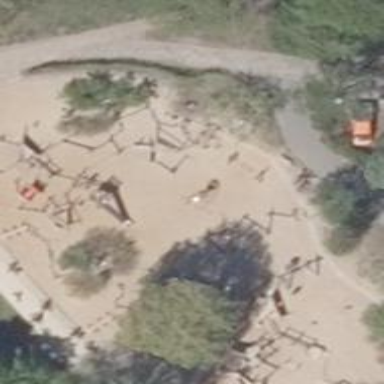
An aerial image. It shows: Hammock in the playground.